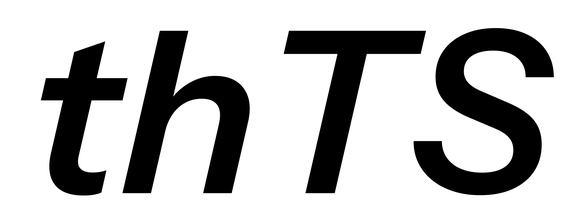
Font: InstrumentSans-Italic_SemiBold_Italic